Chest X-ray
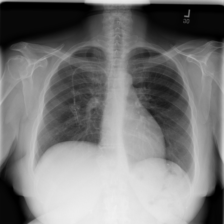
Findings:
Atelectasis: negative
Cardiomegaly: negative
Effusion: positive
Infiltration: negative
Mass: negative
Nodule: negative
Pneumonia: negative
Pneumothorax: negative
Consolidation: negative
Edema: negative
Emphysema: negative
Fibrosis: negative
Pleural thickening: negative
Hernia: negative